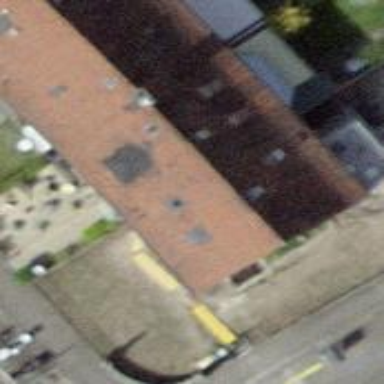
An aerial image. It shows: Terrace building.